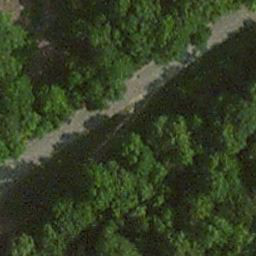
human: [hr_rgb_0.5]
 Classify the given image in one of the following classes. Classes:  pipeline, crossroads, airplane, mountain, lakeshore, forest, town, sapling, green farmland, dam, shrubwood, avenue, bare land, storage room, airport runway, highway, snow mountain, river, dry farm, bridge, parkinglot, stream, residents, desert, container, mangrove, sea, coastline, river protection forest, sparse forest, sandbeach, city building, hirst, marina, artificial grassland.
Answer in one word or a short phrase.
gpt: avenue